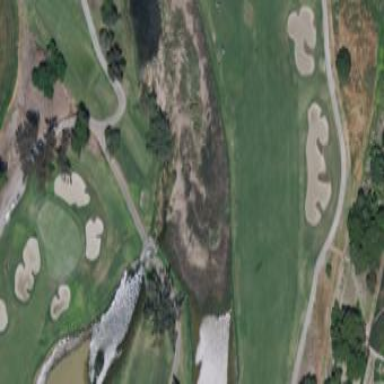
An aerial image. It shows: Water hazard in golf course. The hazard is natural water feature.